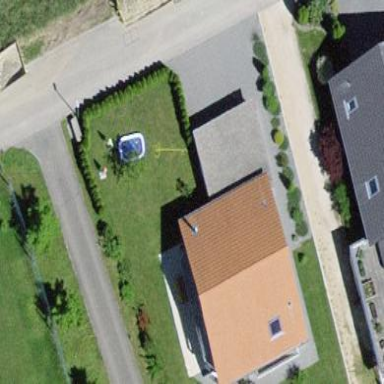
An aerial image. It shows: Simple house.